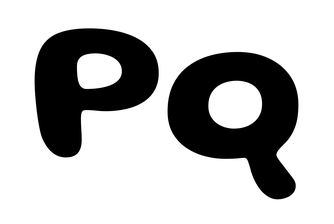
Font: Gluten_SemiBold